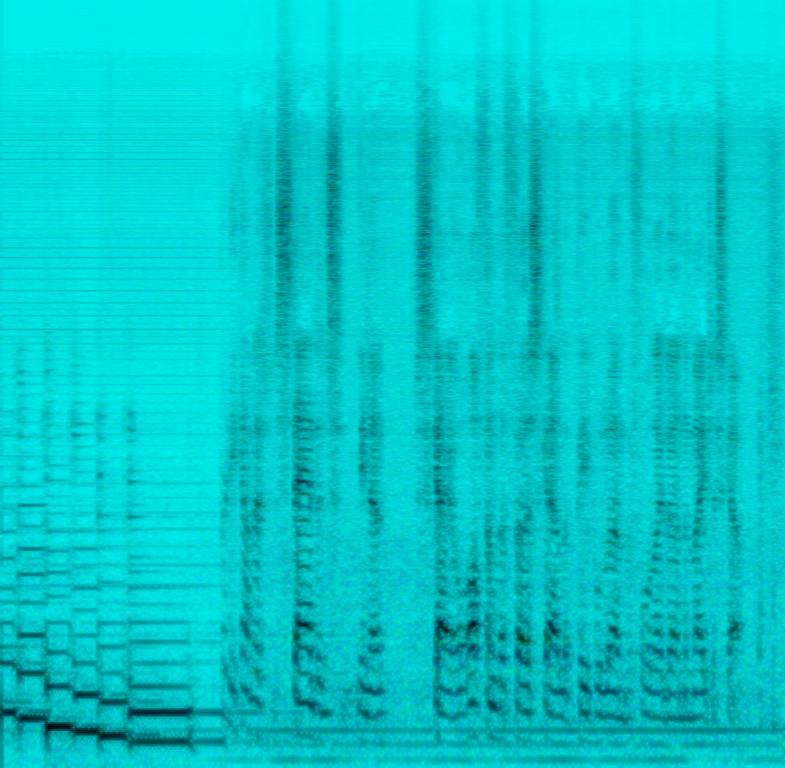
This song features an electric guitar. A male voice is narrating about the major scale. The guitar plays a descending scale pattern from the high note in the scale to the low note. There are no other instruments in this song. There is no vocal melody in this song. This can be played for an instructional video on playing the guitar.